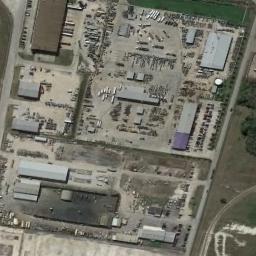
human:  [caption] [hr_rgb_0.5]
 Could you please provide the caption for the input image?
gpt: Many houses of different shapes are in the industrial area .

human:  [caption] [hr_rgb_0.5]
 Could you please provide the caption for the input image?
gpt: There are factories and roads in an industrial area, There are many parking lots, And items are piled up in the open air .

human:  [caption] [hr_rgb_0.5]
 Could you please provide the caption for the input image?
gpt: The industrial area has lots of industrial equipment and some workshops .

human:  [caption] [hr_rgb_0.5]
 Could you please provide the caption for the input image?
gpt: Part of the building in the industrial area has a white roof .

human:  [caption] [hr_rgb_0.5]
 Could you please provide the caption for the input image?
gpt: There are some buildings and many containers on the industrial area .